Field crop: maize
Growth stage: 2
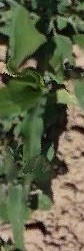
Species: maize